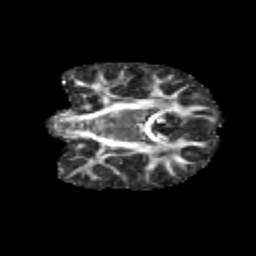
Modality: FA
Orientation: coronal
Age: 9
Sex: female
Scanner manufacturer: siemens
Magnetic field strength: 3 T
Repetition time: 3.8 s
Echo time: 0.07 s